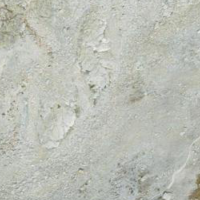
EUNIS habitat code: 48
Species observed at this site:
Micranthes stellaris